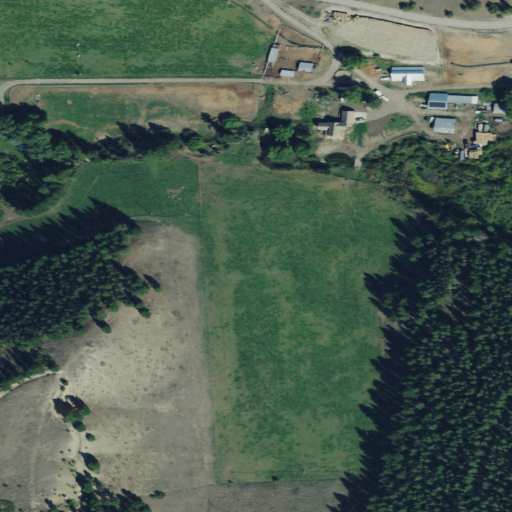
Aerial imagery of valley in Montana named Goodman Gulch containing shrub, evergreen forest, grassland, pasture, open development, and woody wetlands